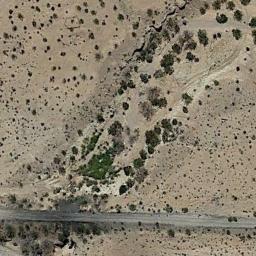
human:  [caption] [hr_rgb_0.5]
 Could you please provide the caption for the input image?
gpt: Some green chaparrals of different sizes grow in the desert and a road goes through the desert .

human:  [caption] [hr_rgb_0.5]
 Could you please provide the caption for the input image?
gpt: Chaparral is densely distributed in the sand from the middle to sparsely around and there is a road in the sand .

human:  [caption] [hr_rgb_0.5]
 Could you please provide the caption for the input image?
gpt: The chaparral is on the desert with a road pass by .

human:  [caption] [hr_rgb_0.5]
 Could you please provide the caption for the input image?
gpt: There are dozens of trees in this desert .

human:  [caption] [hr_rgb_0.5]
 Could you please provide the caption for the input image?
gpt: The chaparral is scattered and sparse .